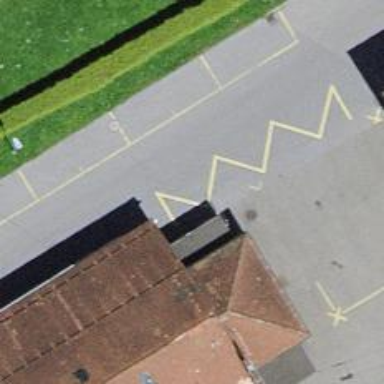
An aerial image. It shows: Bus stop with sheltered platform for public transport.